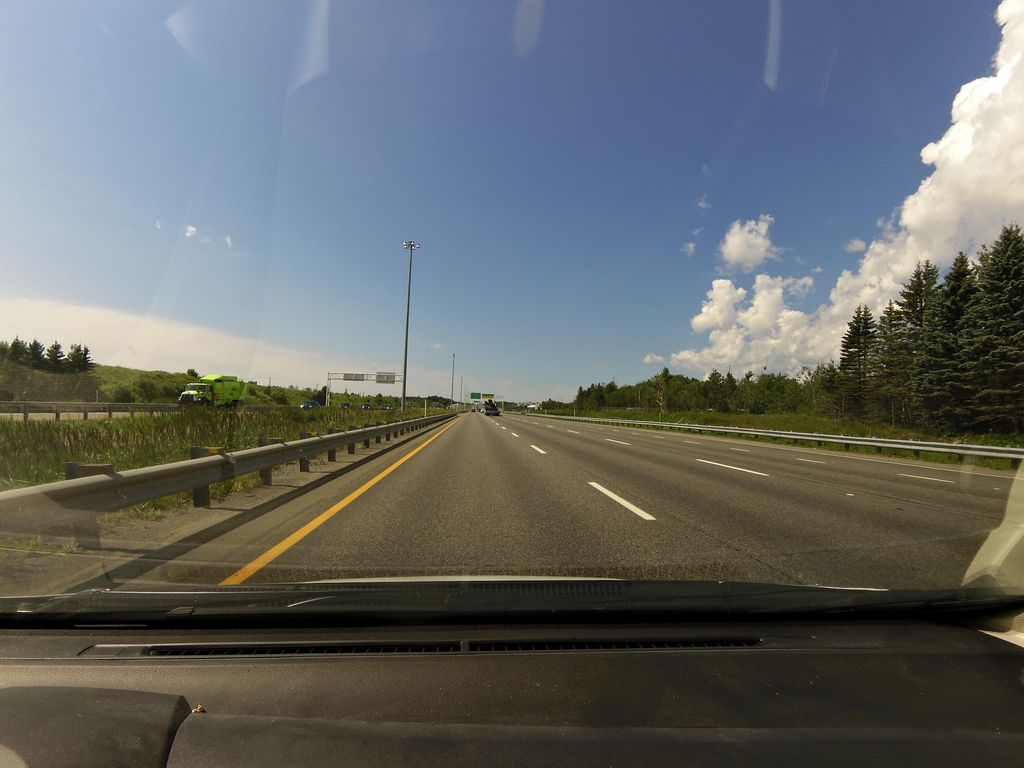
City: quebec_city